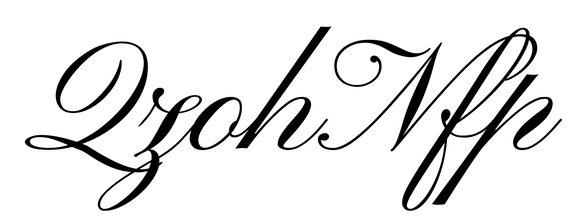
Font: PinyonScript-Regular